Group 1:
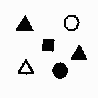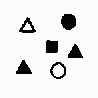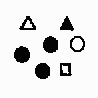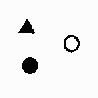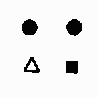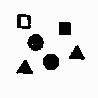
Group 2:
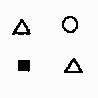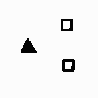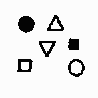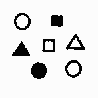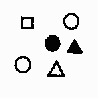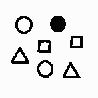
Rule separating the two groups: More solid black figures vs. more outline figures.
Concepts: cluster, color, feature_cluster, fewer, filled, greater, greater than, less, less than, lesser, more, number, outlined_filled, quantity_comparison, texture
Comments: All small squares appearing in this problem are axis-aligned.
All examples have at least one filled shape and one outline.
Author: Mikhail M. Bongard
Reference: M. M. Bongard, Pattern Recognition, Spartan Books, 1970, p. 222.